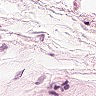
Metastatic tissue present: no